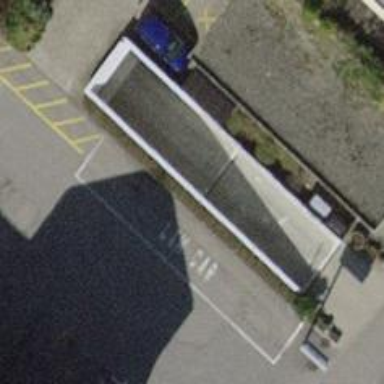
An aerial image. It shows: On-street parking available for heavy goods vehicles (HGV) at the parking area.